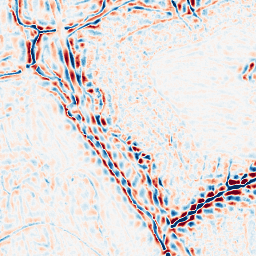
Category: wavelet
Decomposition family: wavelet_dwt
Decomposition parameters: wavelet: db8
level: 3
Upsampling method: cubic_mitchell
Upsampling parameters: scale: 2
Upsampling scale: 2